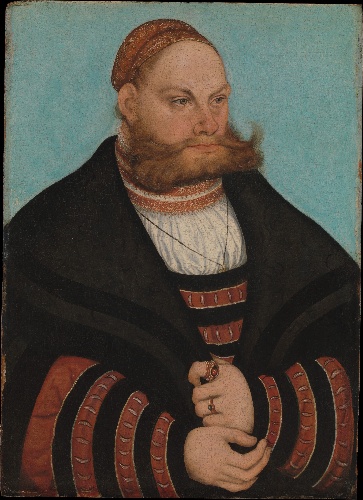
Title: Lukas Spielhausen
Artist: Lucas Cranach the Elder
Artist bio: German, Kronach 1472–1553 Weimar
Date: 1532
Object type: Painting
Classification: Paintings
Medium: Oil and gold on beech
Dimensions: 20 x 14 3/8 in. (50.8 x 36.5 cm)
Department: European Paintings
Credit line: Bequest of Gula V. Hirschland, 1980
Accession year: 1981
Repository: Metropolitan Museum of Art, New York, NY
Tags: Men|Portraits